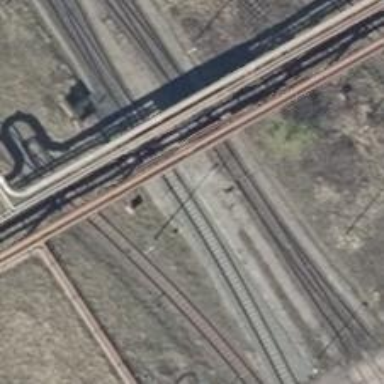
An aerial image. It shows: Railway switch.